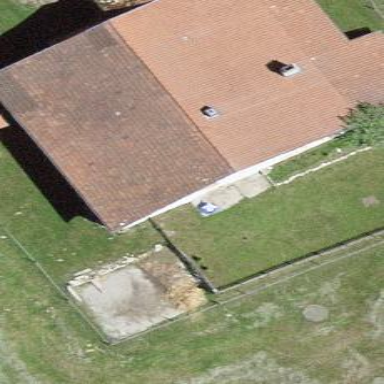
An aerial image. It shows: Farm building.